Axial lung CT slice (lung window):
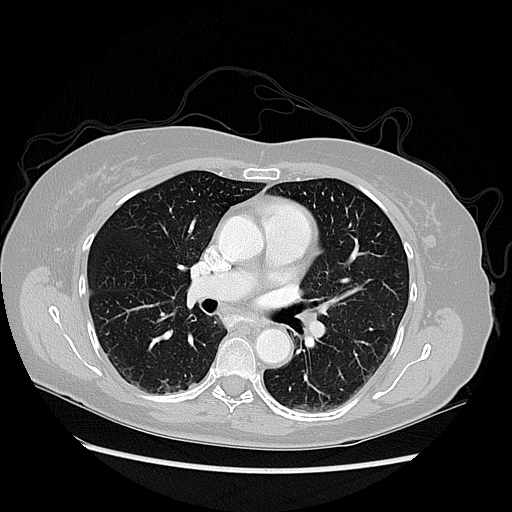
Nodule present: no